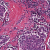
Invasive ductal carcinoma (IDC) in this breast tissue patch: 1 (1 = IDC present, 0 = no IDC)